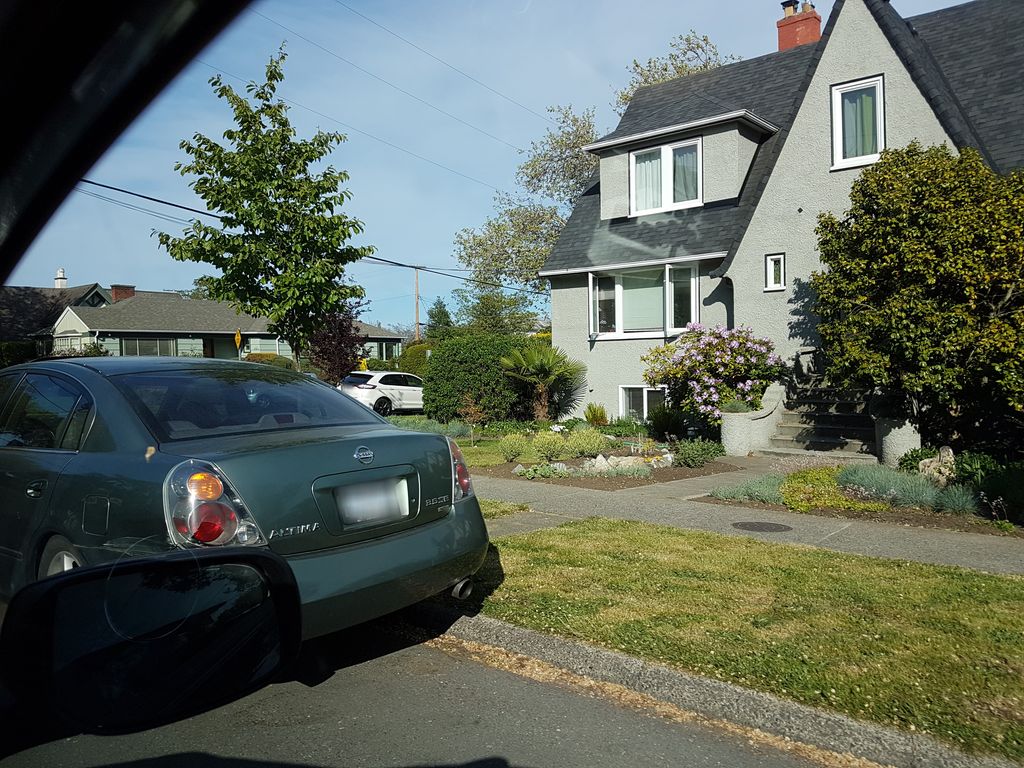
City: victoria